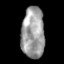
Tissue: skin
Cell type: Endothelial cells
Senescence score: 0.6976
Nuclear area (px): 1161
Mean DAPI intensity: 157.334